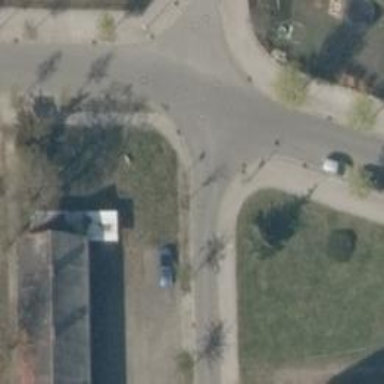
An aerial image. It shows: Residential road with asphalt surface. Both sides have sidewalks.